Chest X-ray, AP view. Patient: 4 years old, sex M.
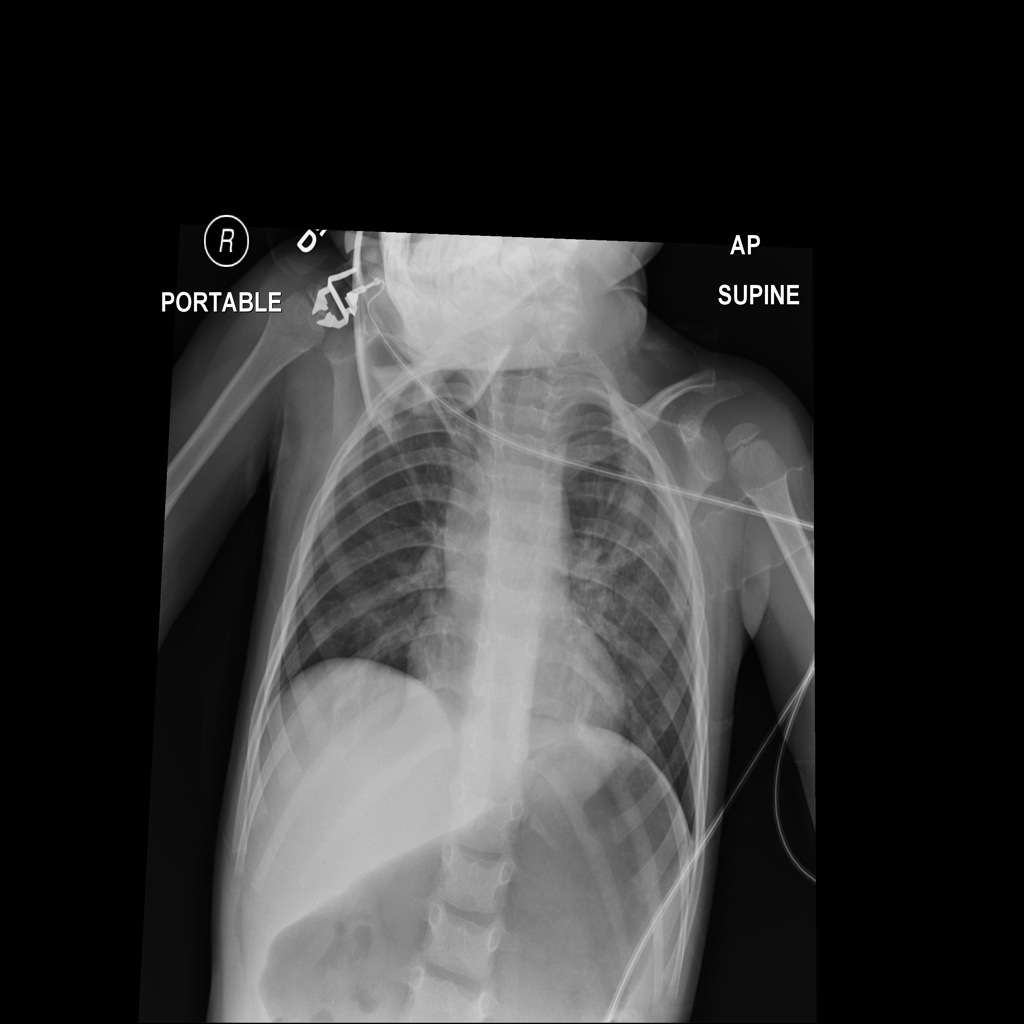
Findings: Infiltration